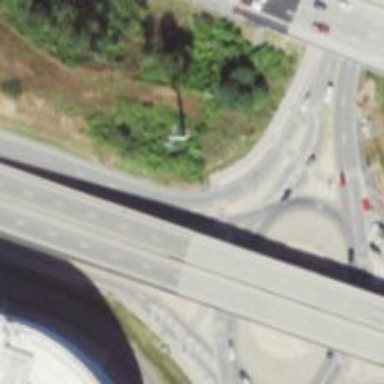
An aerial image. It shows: Primary link highway.